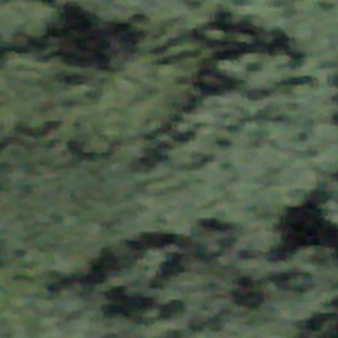
Label: other